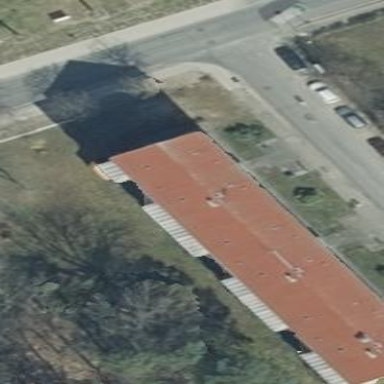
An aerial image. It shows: Brown-roofed building.